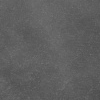
Atmospheric dust classification: dusty